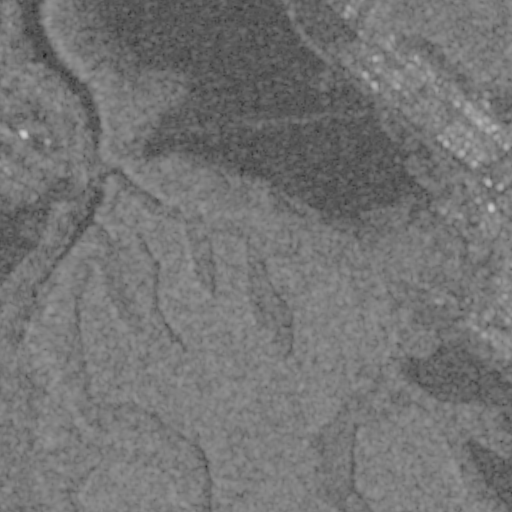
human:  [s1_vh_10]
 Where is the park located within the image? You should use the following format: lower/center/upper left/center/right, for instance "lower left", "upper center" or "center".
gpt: The park is located in the center right of the image.
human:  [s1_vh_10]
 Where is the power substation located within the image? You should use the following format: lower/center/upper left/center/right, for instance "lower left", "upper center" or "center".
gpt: The power substation is located in the center right of the image.
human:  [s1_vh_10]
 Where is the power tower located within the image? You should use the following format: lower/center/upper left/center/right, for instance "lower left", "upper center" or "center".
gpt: The power tower is located in the lower right of the image.
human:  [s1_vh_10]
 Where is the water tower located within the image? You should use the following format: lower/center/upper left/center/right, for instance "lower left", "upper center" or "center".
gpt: The water tower is located in the upper right of the image.
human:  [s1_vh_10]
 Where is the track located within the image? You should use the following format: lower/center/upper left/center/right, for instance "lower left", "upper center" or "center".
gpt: There is no track in the image.

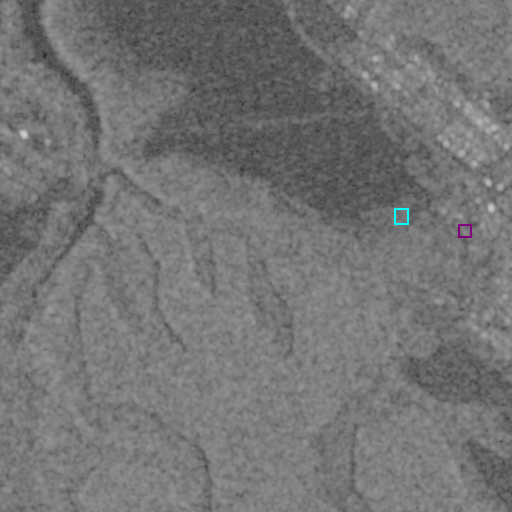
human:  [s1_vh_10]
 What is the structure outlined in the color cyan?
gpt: The structure outlined in cyan is a park.
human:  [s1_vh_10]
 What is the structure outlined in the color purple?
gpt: The structure outlined in purple is a power substation.
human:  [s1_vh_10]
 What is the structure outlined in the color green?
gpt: There is no green outline.